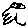
Label: bird